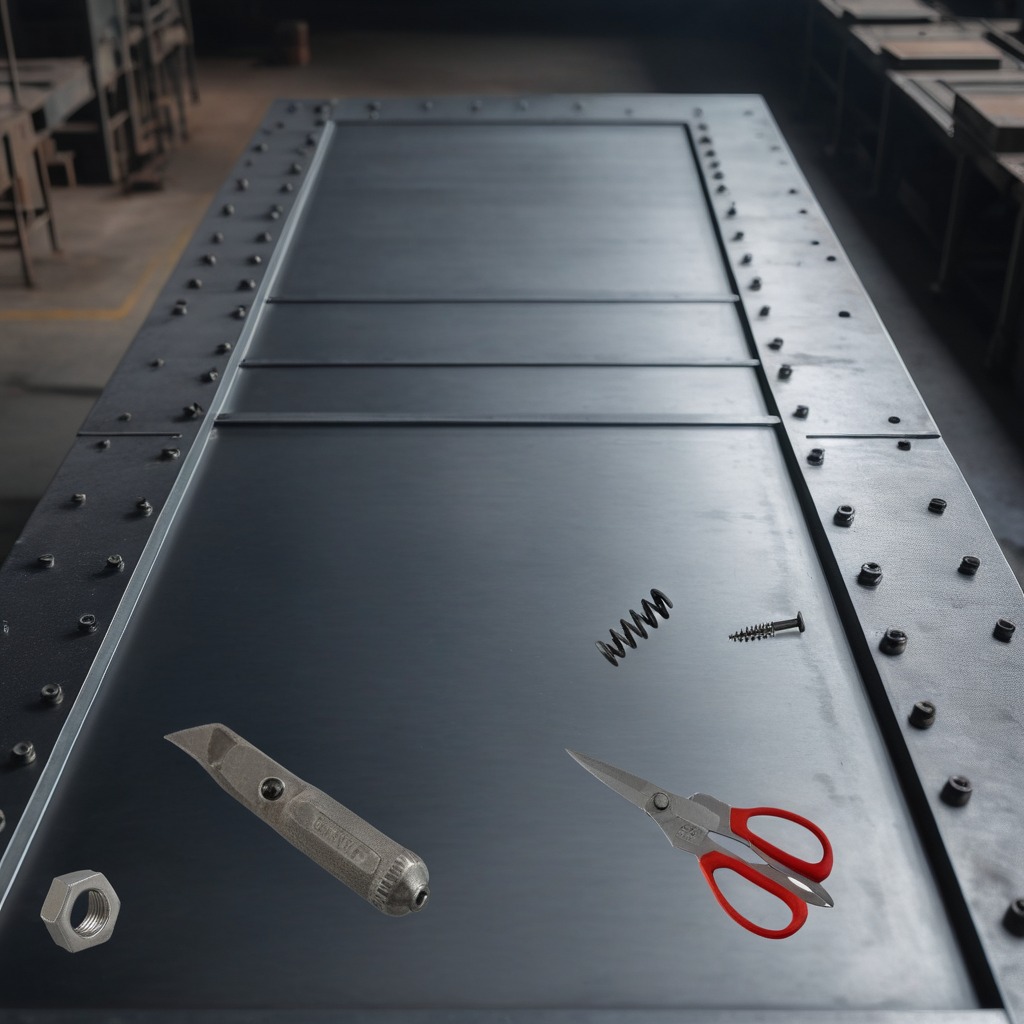
A utility knife, a metal machine screw, a coiled metal spring, a pair of scissors, and a metal nut are lying on a cold steel table in a mining workshop.